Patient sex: F
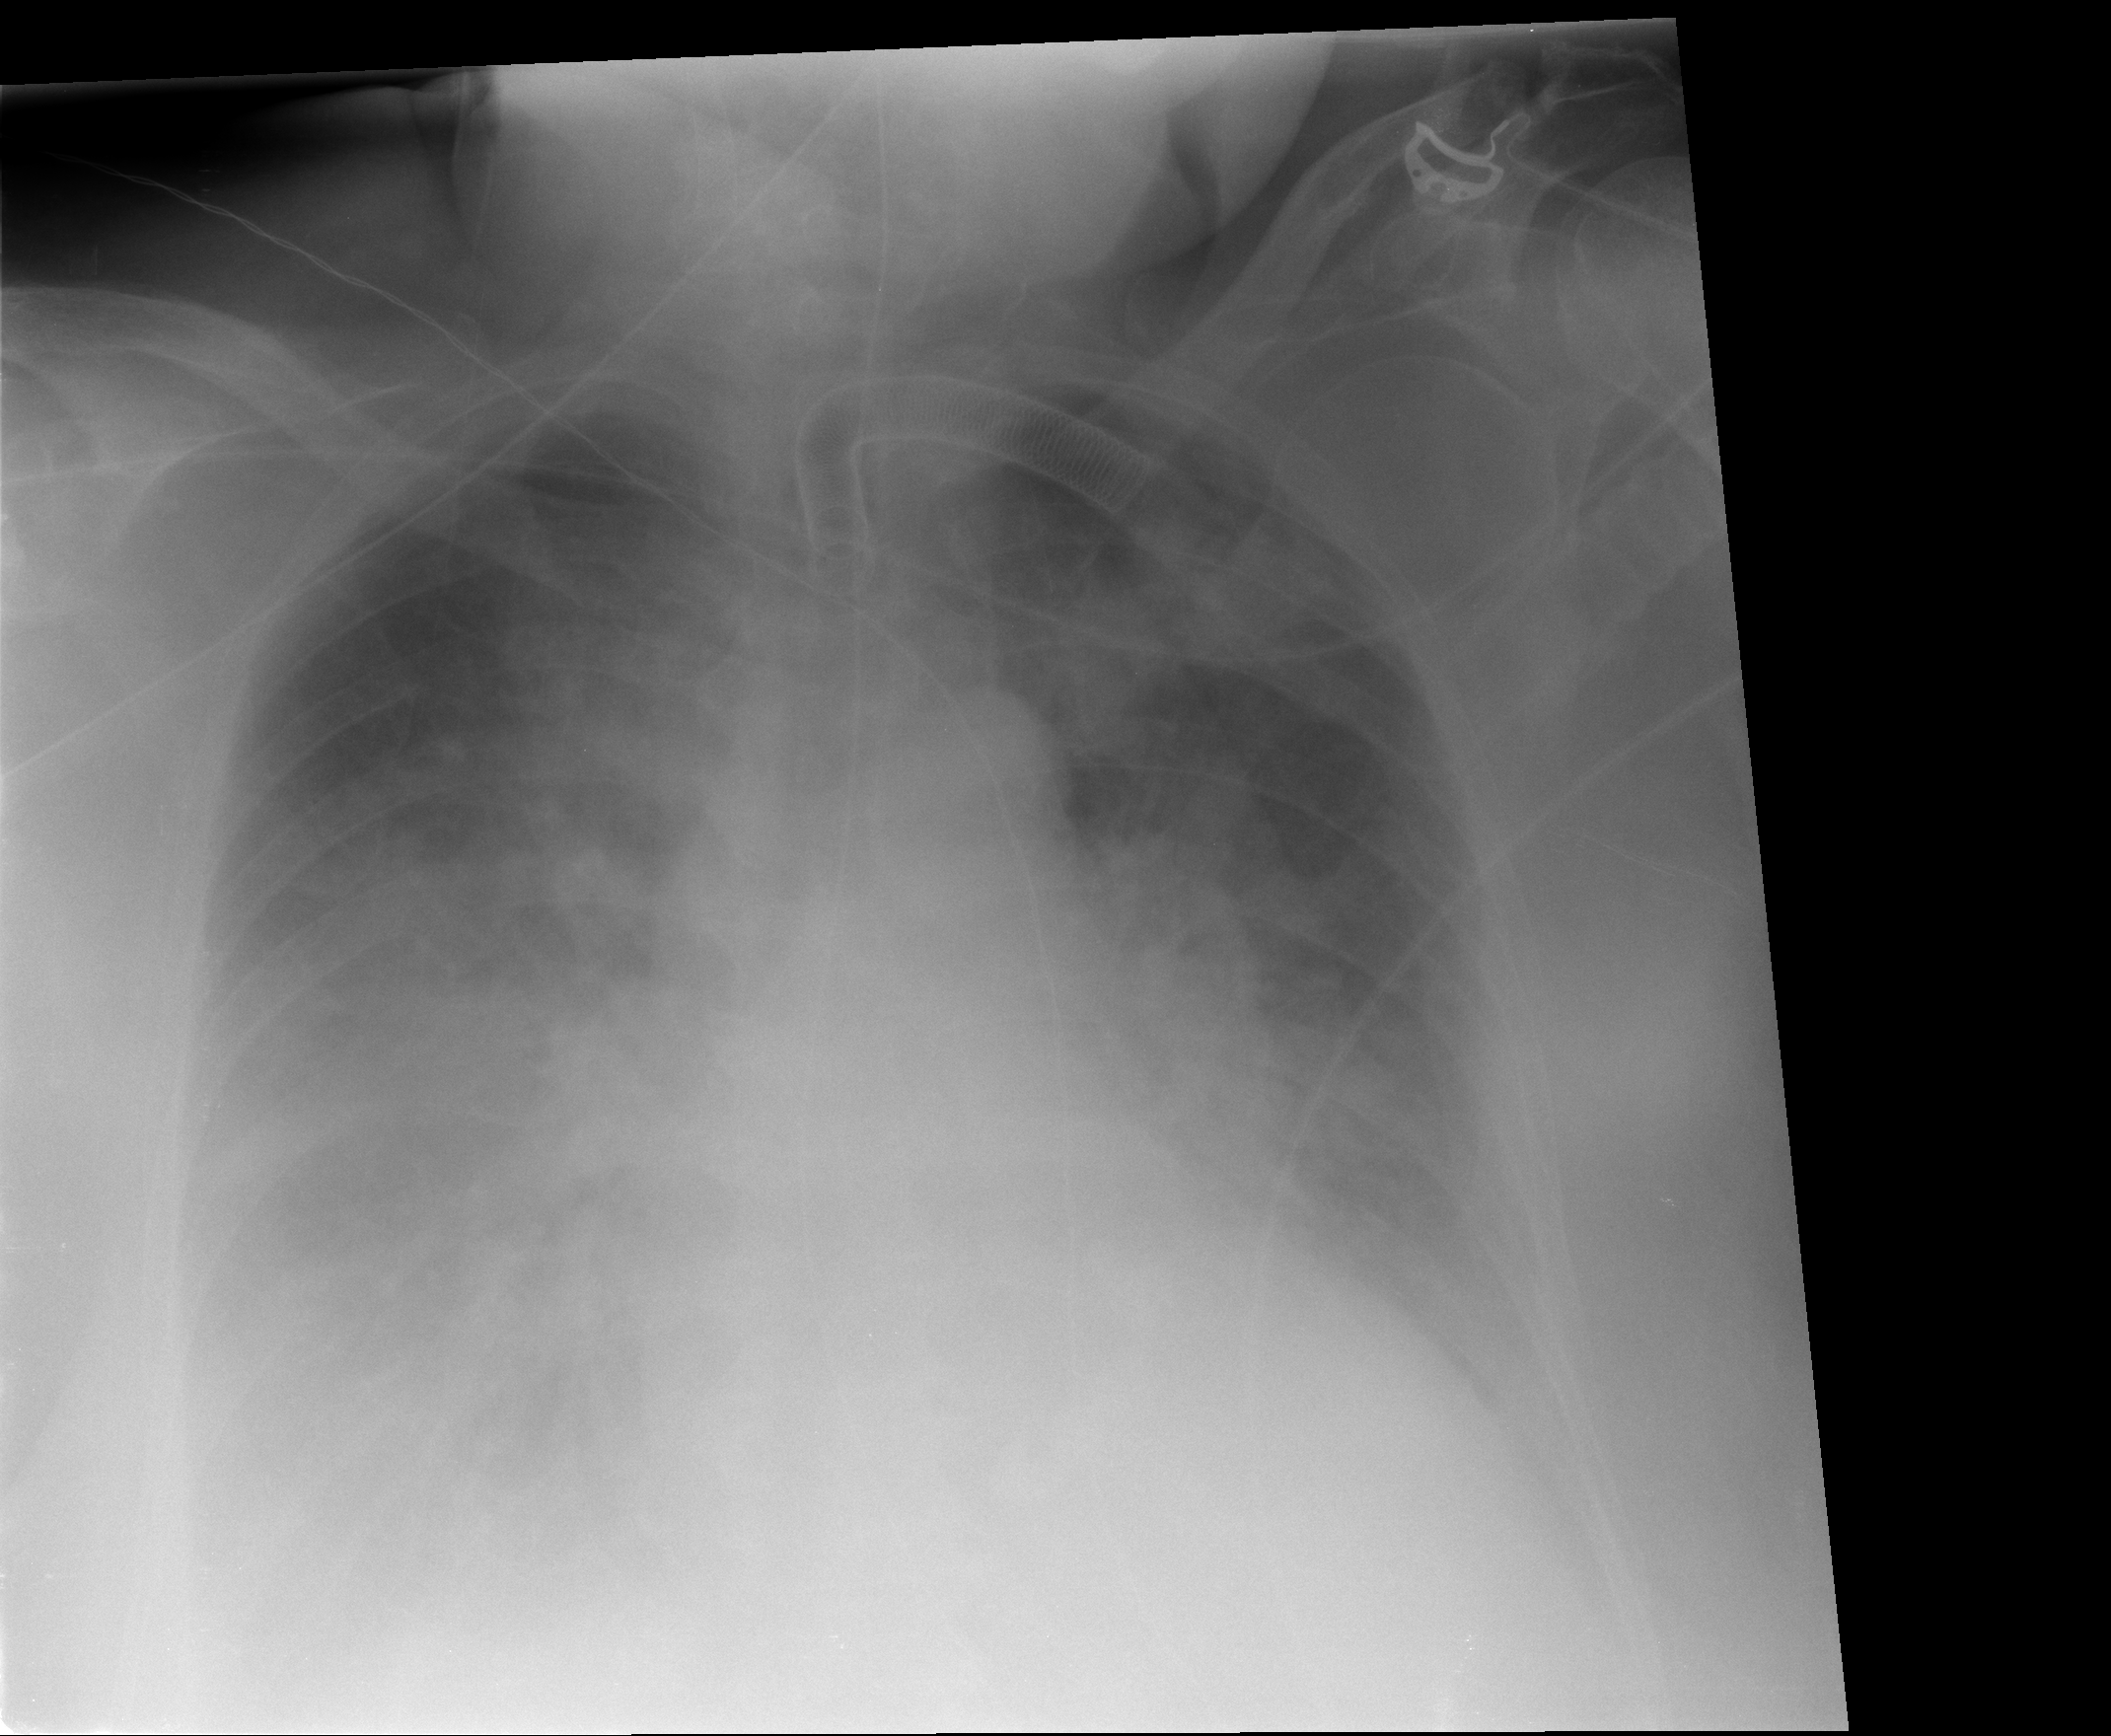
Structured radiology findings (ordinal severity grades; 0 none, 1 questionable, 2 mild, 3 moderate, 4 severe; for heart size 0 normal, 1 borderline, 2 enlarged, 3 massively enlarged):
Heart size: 1
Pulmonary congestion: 2
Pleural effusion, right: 3
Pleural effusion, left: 2
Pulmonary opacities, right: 3
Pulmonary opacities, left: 0
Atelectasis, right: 3
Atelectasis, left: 0